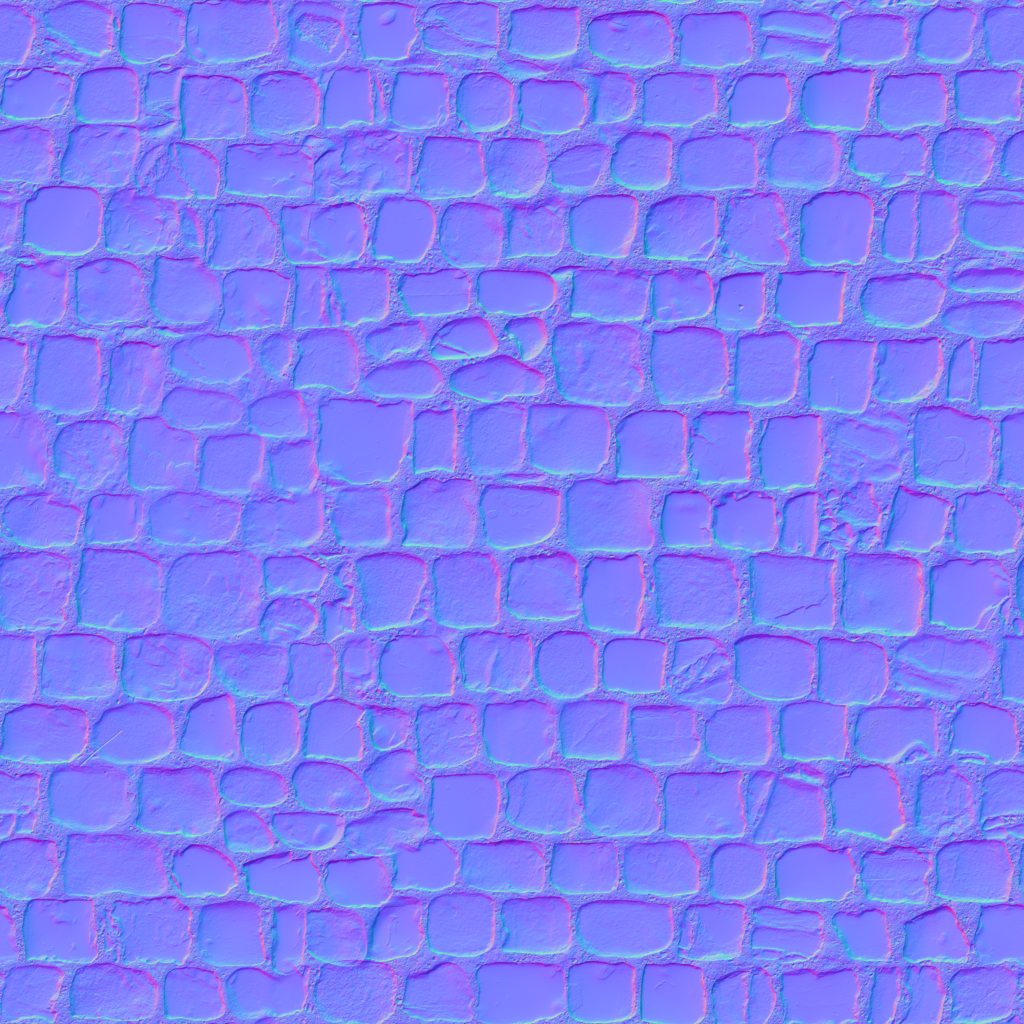
Texture map type: NormalDX